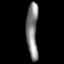
Tissue: lung
Cell type: Epithelial cells
Senescence score: 0.1884
Nuclear area (px): 639
Mean DAPI intensity: 131.518